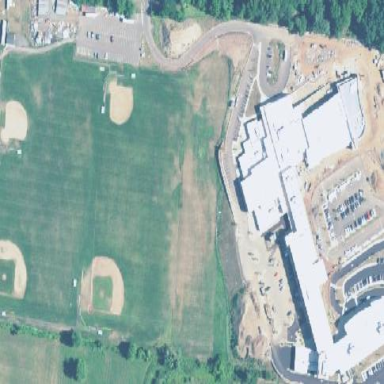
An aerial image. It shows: School.